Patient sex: M
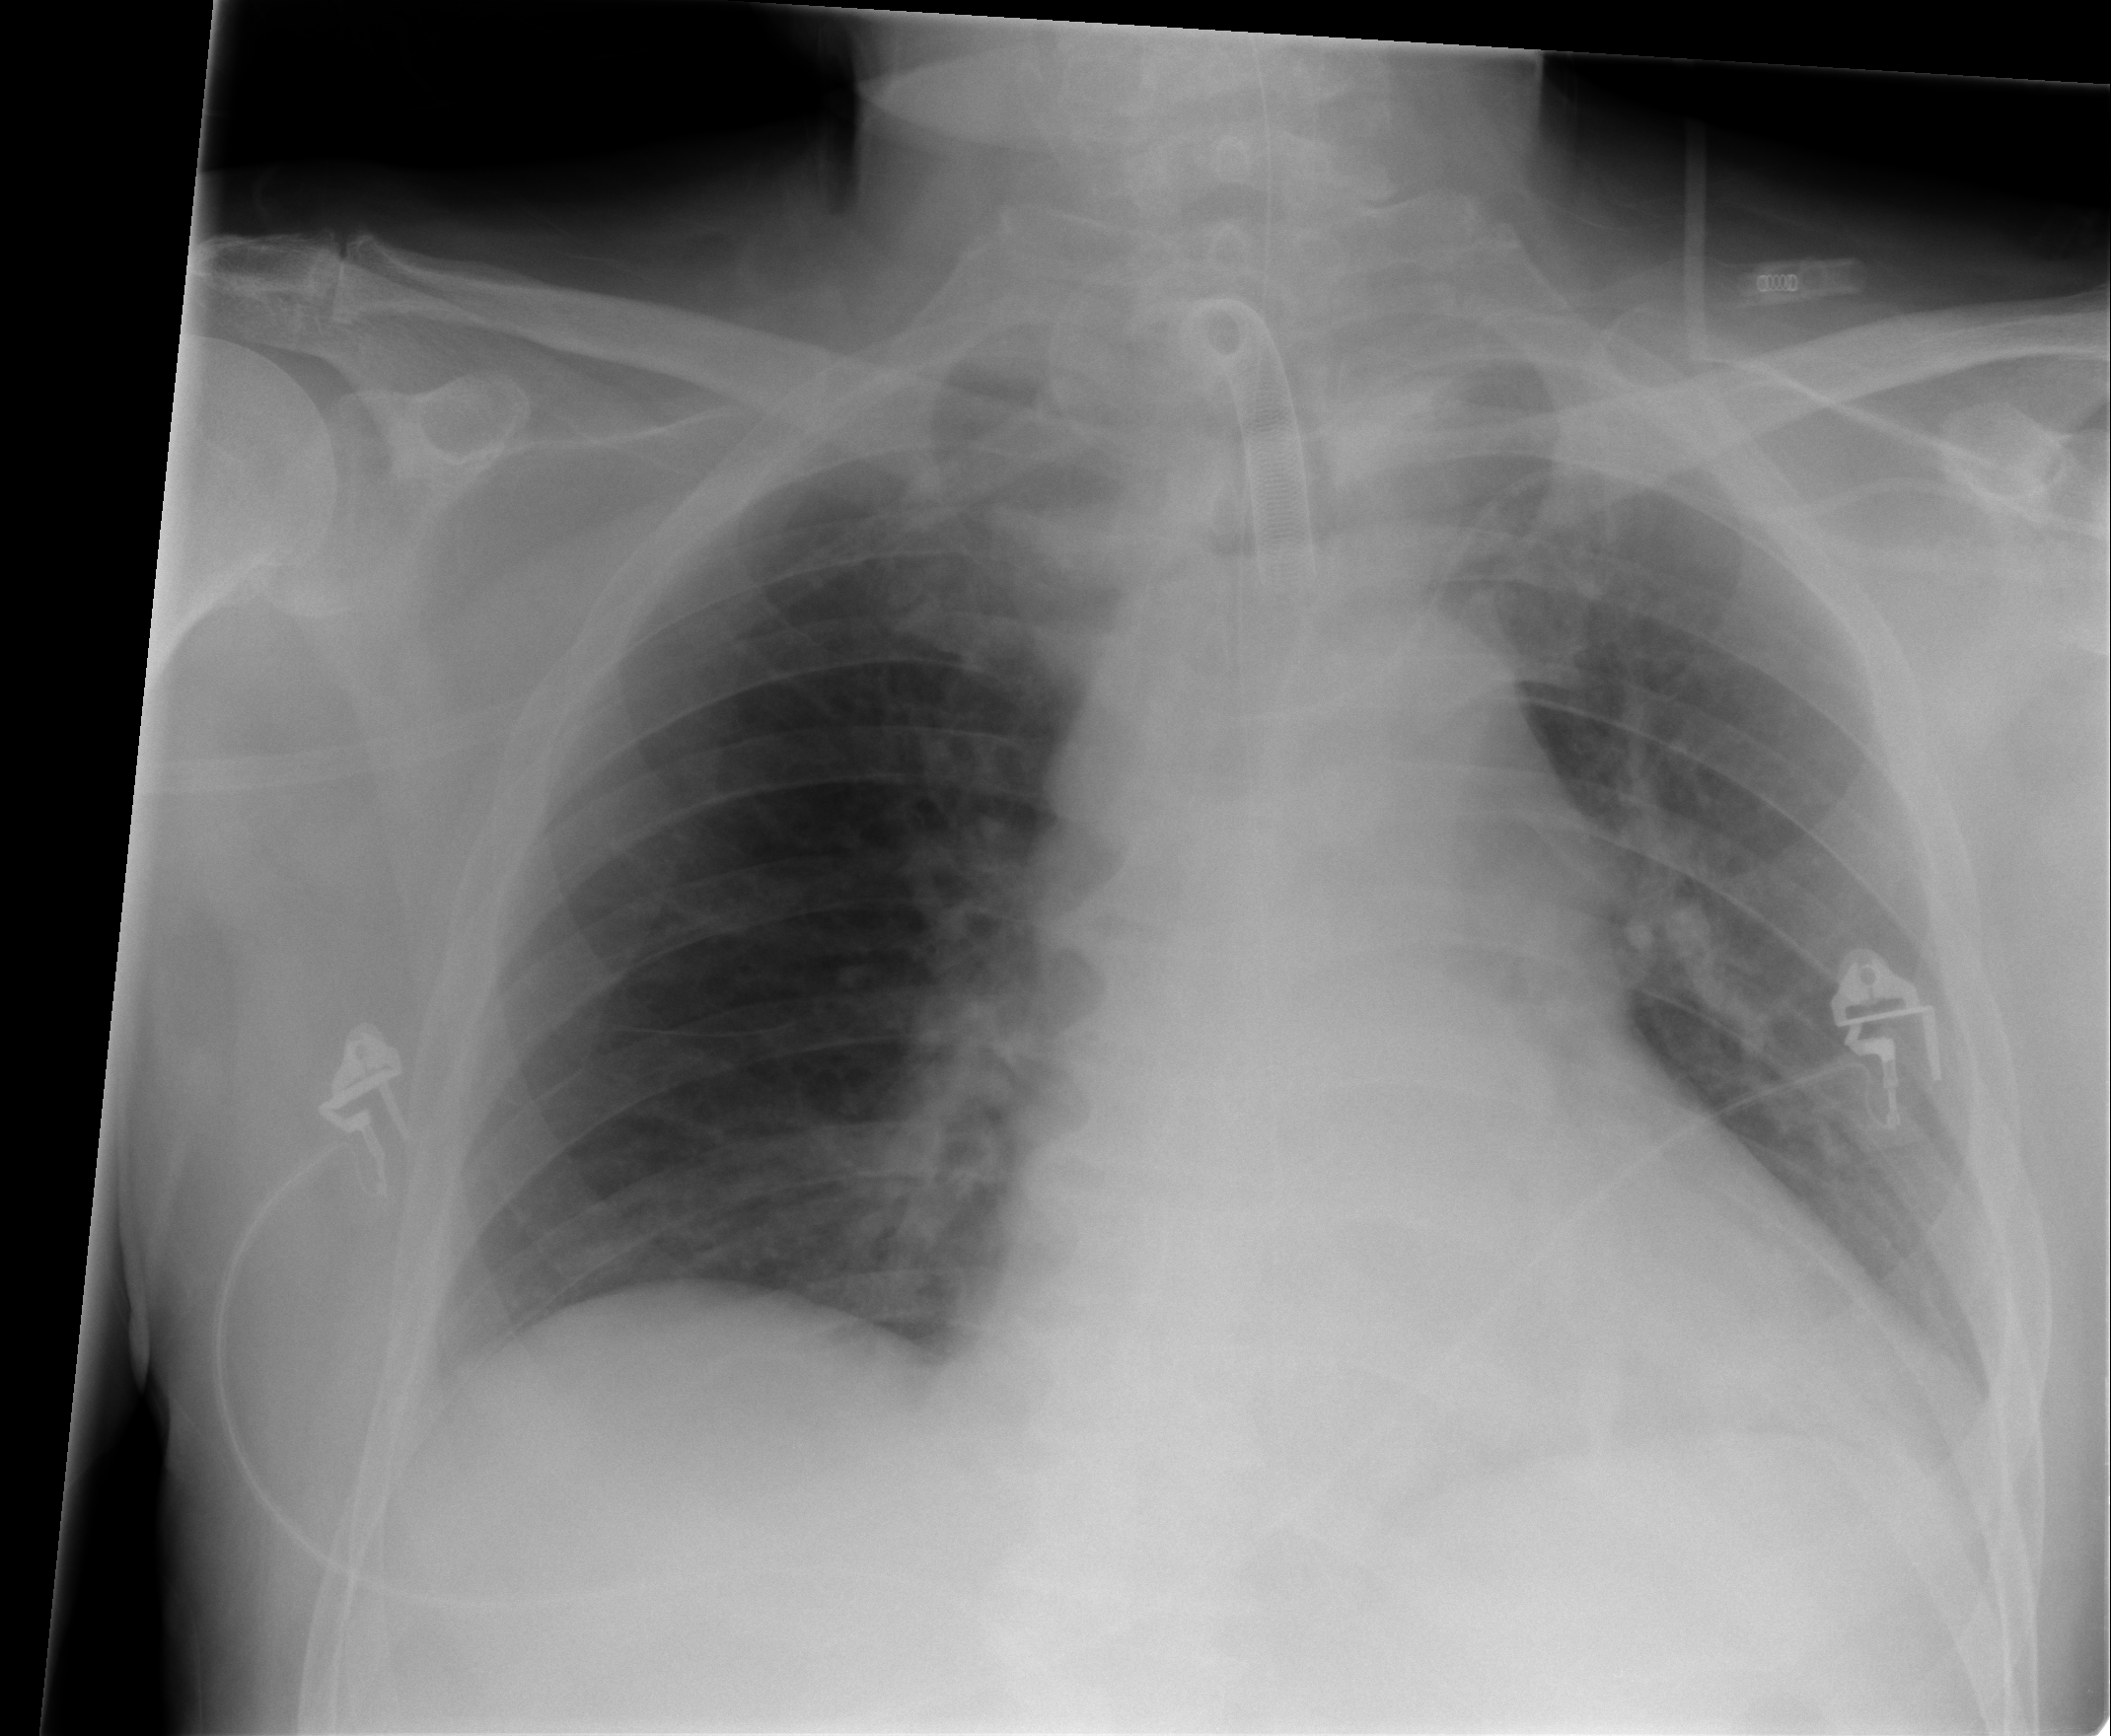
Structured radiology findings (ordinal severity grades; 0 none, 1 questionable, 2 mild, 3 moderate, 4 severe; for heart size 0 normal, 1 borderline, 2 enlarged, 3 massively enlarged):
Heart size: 1
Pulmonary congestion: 1
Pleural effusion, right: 1
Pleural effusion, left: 1
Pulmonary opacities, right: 0
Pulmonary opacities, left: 0
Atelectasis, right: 0
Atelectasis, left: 0